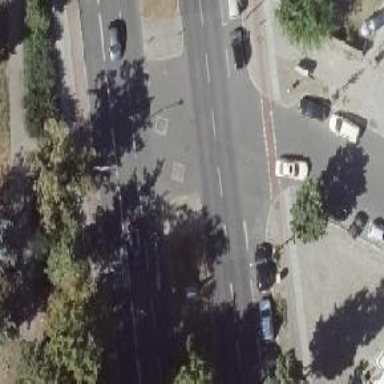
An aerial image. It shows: Unmarked crossing on the road.